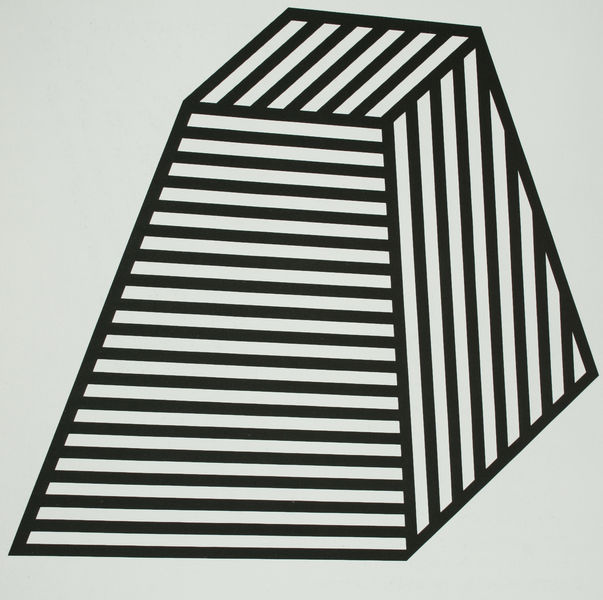
Titel: Installation Paula Cooper Gallery, new York - Isometric figure outlined by three-inch (7.5 cm) bands
Künstler: Sol Lewitt
Standort: Amsterdam
Institution: Stedelijk Museum
Schlagwörter: körper, weiß, dreieck, schwarz, skizze, zeichnung, muster, zylinder, zilinder, ecke, abstrakt, fläche, linien, gestreift, streifen, striche, linie, parallel, form, schwarz weiss, schraffur, strich, entwurf, ecken, geometrisch, pyramide, sol, objekt, täuschung, stumpf, geometrie, lewitt, op art, art nouveau, kubus, räumlich, traits, new york, escher, illusion, pyramidenstumpf, tetraeder, perspekive